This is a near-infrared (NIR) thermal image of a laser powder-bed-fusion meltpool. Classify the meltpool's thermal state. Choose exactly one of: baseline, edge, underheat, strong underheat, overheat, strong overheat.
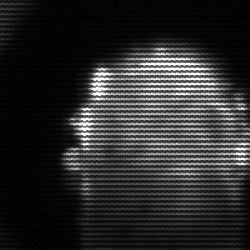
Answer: baseline